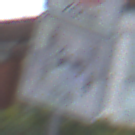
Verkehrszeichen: CarsharingfahrzeugeFrei
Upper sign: BeginnEingeschraenktesHalteverbotZone
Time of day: MorningAfternoon
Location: Outdoor (Urban)
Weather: Overcast
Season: NotSpecified
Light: Natural